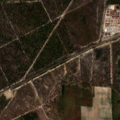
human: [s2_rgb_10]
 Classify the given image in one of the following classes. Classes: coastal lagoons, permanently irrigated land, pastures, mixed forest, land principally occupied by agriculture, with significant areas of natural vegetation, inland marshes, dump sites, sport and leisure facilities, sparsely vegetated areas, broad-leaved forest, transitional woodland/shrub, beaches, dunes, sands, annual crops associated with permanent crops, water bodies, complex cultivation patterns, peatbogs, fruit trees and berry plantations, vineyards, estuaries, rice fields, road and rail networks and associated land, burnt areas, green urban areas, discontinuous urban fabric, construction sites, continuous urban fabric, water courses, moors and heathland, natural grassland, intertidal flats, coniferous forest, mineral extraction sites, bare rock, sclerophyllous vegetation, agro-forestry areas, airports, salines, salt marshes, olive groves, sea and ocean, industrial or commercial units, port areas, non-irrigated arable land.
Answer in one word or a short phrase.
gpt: continuous urban fabric